Question: I have created new blank WP8.1 app from visual studio 2013 for windows and trying to test some database tutorials.
When i try to add System.Data, i get an error "type or namespace data does not exists in namespace System" and it's not shown in intelisense. Also, when i try to use some thing from system.data, there is no option to "fix error" by adding required namespace.

When i create Databound app template, i can use system.data normally..
Can someone help me with this?
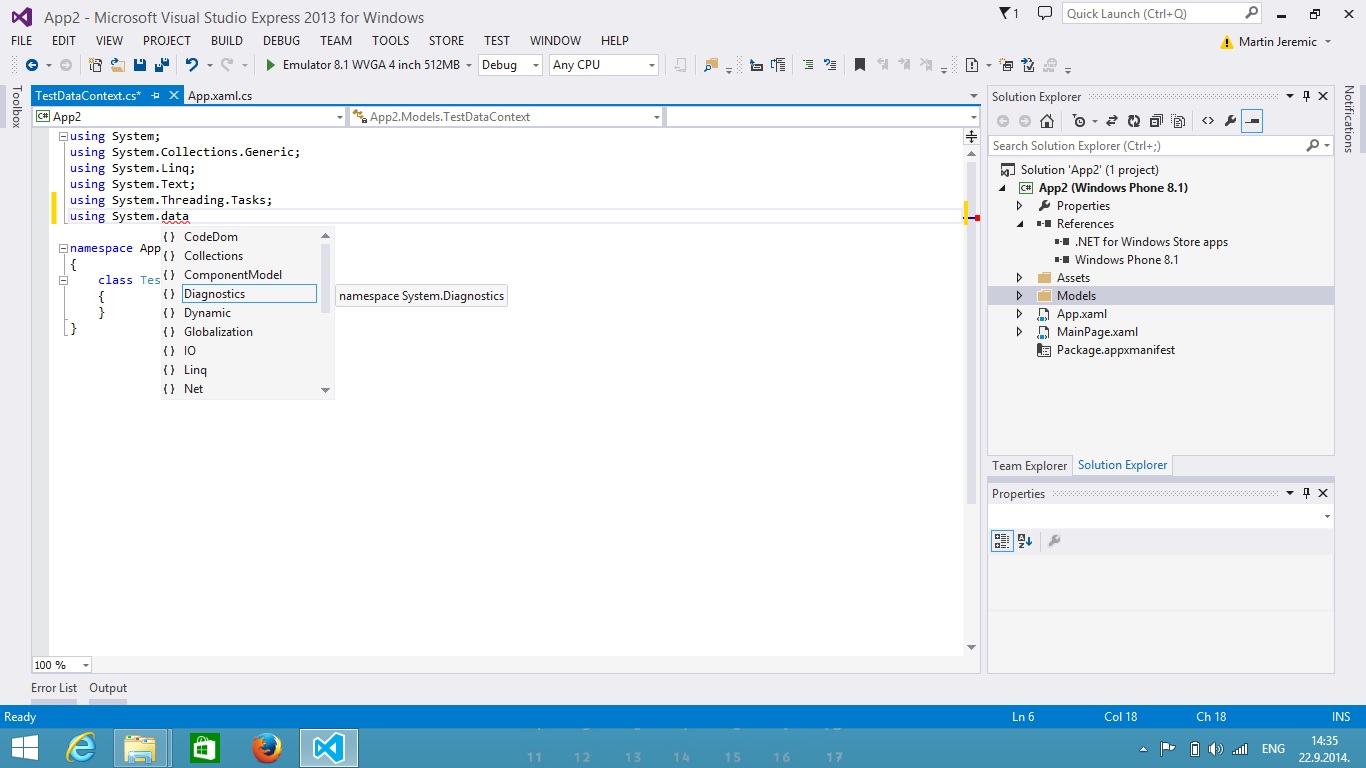
Answer: From the screenshot above it looks like you're creating a WinRT template, that's why the System.Data namespace is not present. The DataBound template is Windows Phone Silverlight-based, and it has System.Data.
You can try one of the following:
1. When you create a Blank App, select "Blank App (Windows Phone Silverlight)"
2. Look at this similar thread with more info: <URL>
Hope that helps! Please let me know!